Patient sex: M
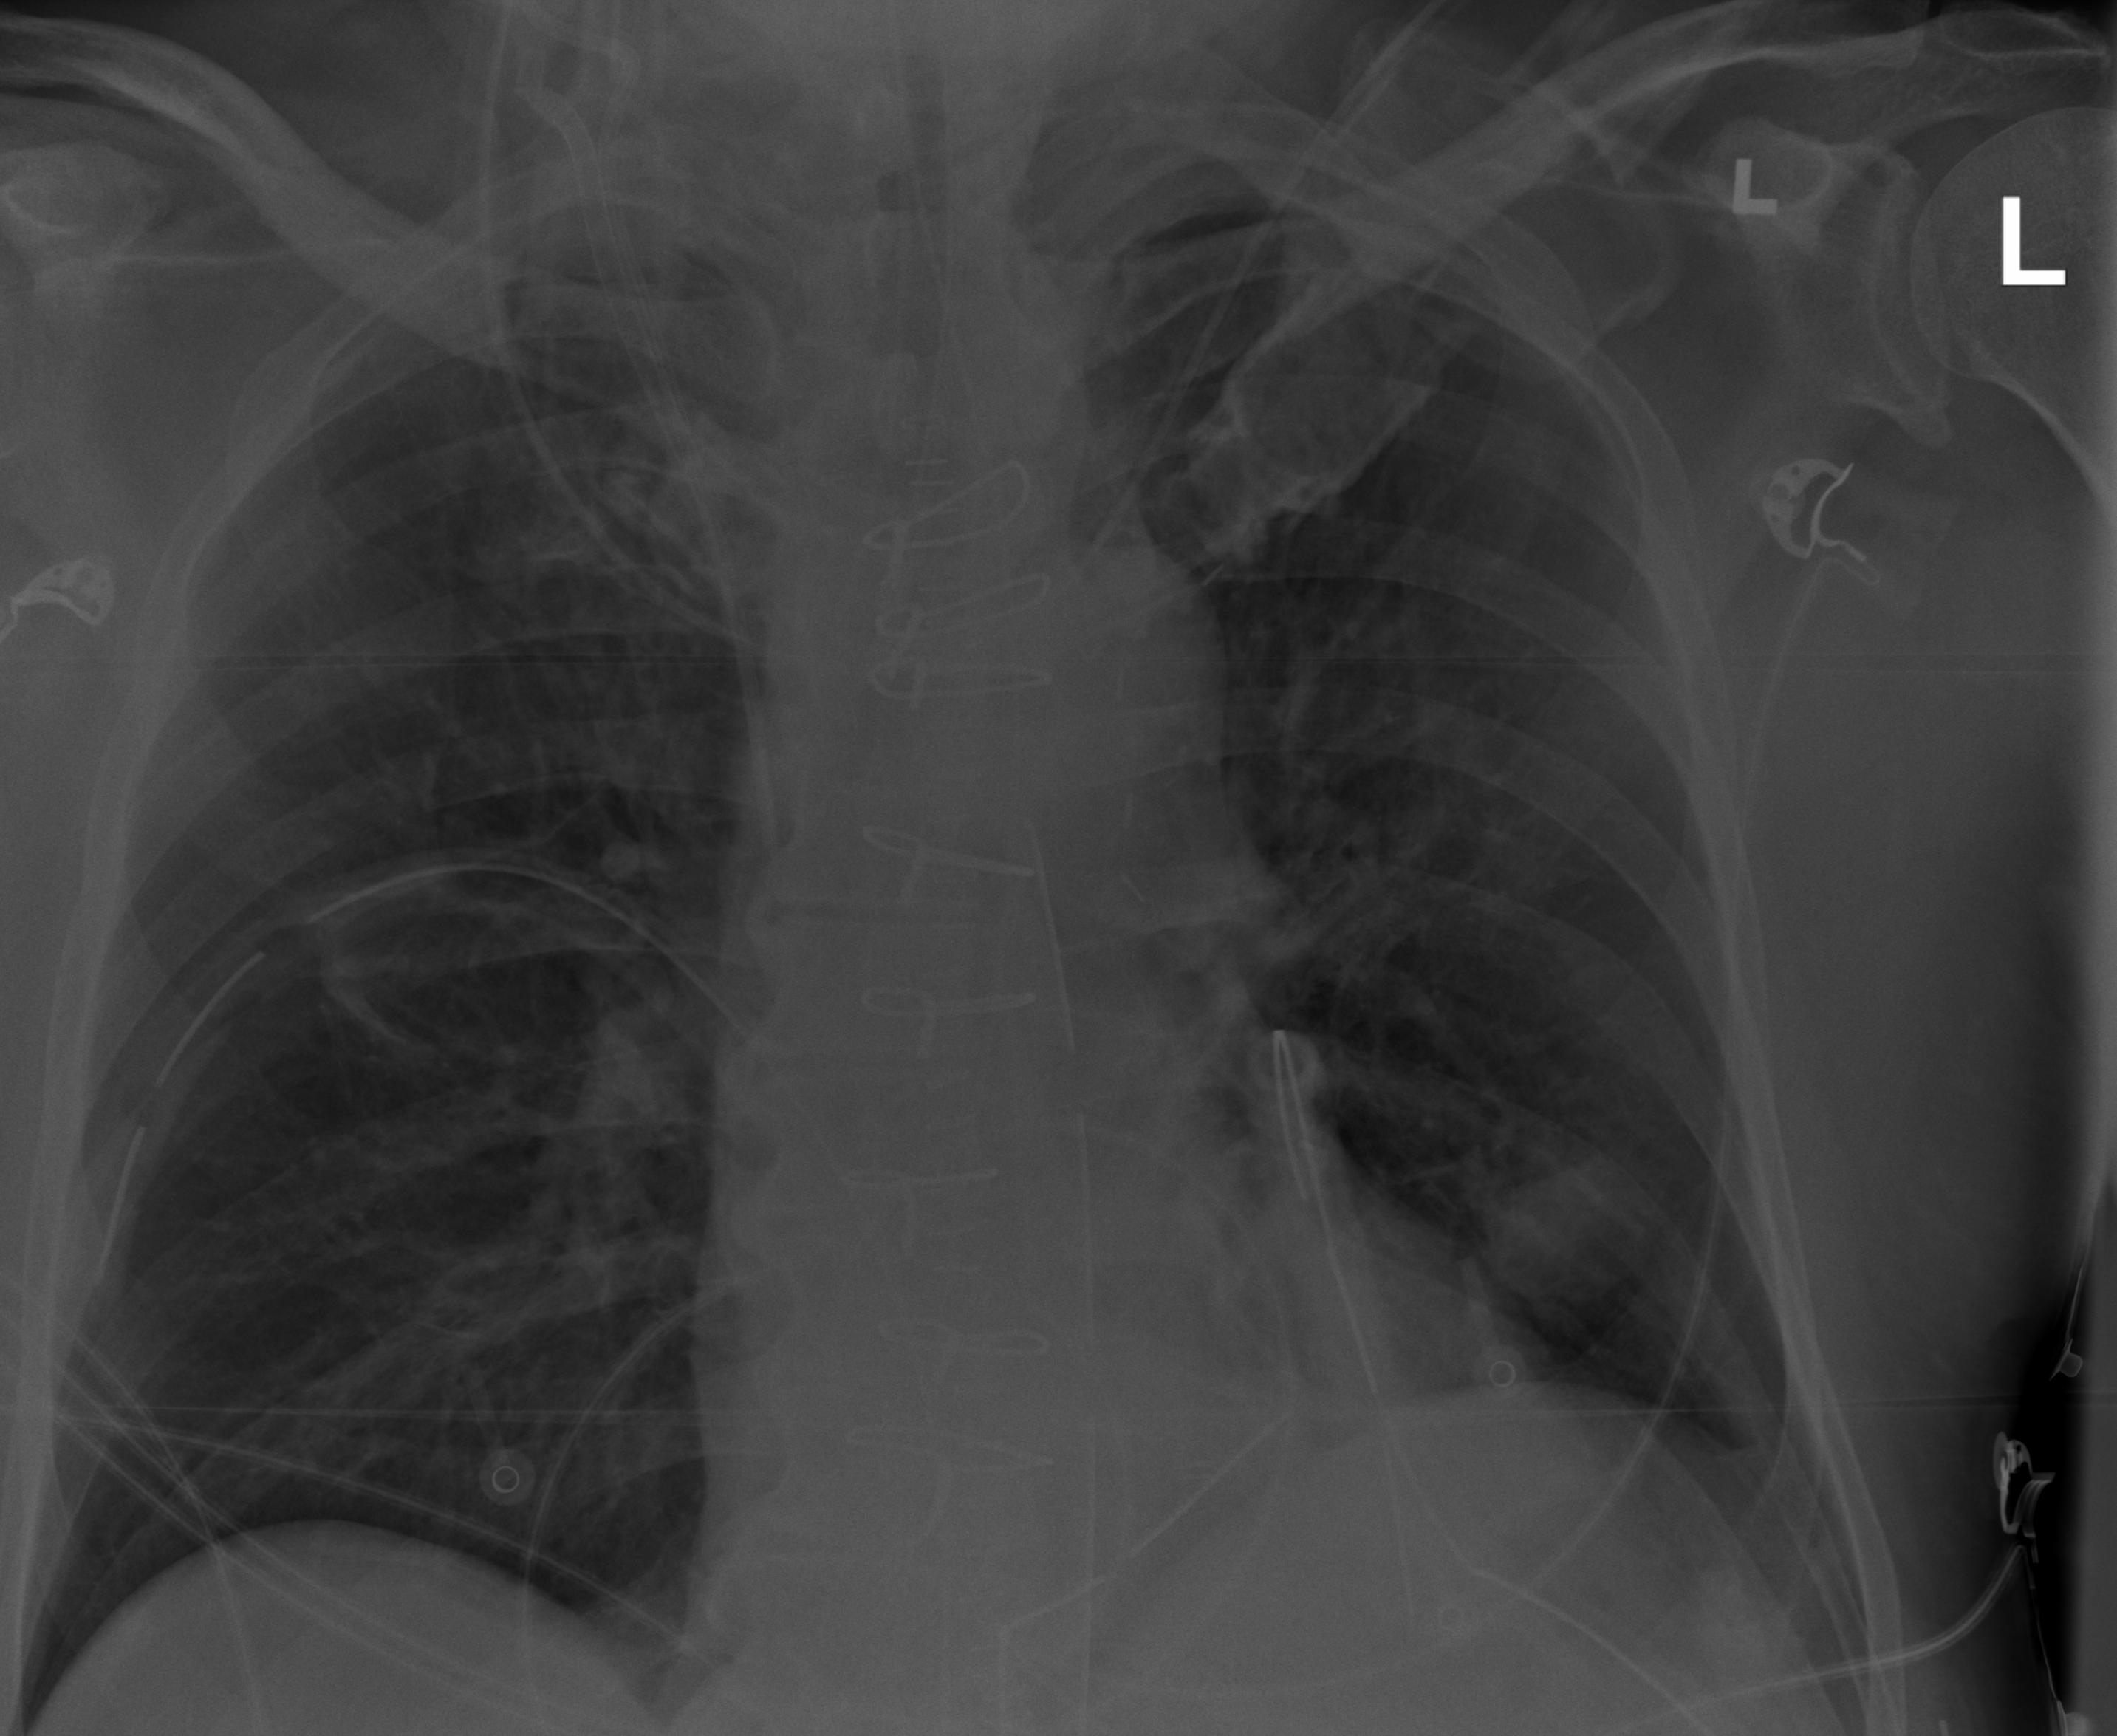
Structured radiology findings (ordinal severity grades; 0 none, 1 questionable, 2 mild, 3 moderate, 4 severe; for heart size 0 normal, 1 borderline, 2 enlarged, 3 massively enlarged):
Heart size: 2
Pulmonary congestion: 2
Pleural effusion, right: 0
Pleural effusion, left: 0
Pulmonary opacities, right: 2
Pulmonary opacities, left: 2
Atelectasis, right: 2
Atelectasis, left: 2